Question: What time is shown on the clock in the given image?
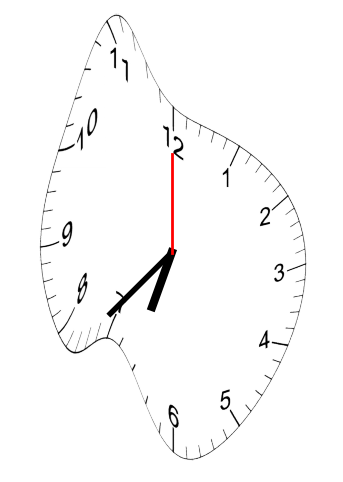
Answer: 06:37:00